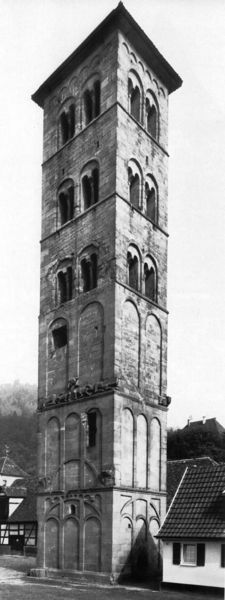
Titel: sog. Eulenturm der ehem. Klosterkirche St. Peter und Paul, Hirsau
Standort: Hirsau, Klosterkirche St. Peter und Paul (EU - D - BW)
Schlagwörter: baum, berg, himmel, weiß, bäume, kirchturm, stadt, fenster, grau, schwarz, straße, säule, säulen, dach, gebäude, haus, hochformat, wand, architektur, stein, hügel, kirche, gotik, wald, turm, deutschland, italien, dorf, ziegel, klein, hoch, tor, foto, bögen, schwarzweiß, mittelalter, romanik, fachwerk, fachwerkhaus, siedlung, etagen, bau, wals, archivolte, bauwerk, flachdach, doppelfenster, blendsäulen, steinsichtig, wohnturm, schwazr, mittelatler, blendarkatur, 1200, hochformst, häu7ser